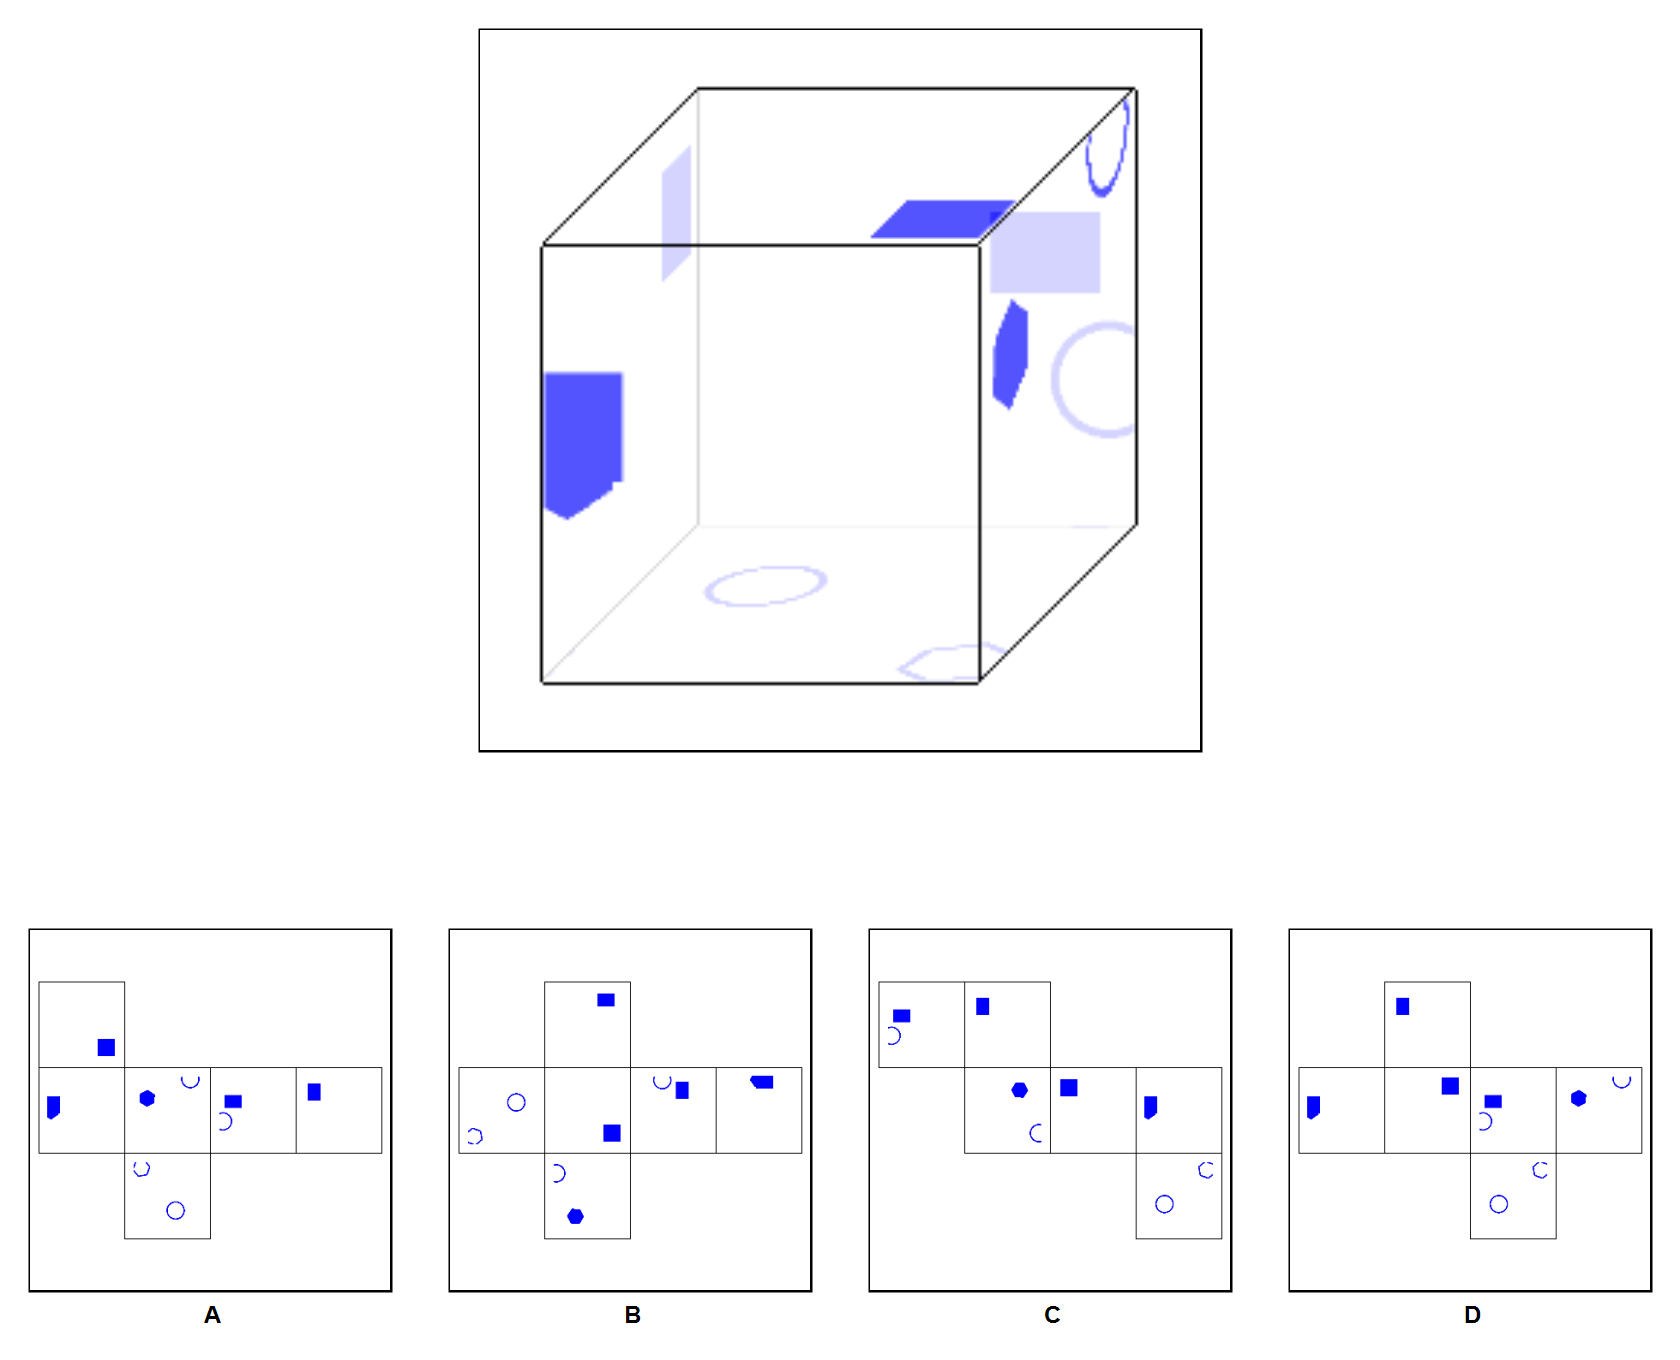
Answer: A